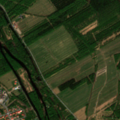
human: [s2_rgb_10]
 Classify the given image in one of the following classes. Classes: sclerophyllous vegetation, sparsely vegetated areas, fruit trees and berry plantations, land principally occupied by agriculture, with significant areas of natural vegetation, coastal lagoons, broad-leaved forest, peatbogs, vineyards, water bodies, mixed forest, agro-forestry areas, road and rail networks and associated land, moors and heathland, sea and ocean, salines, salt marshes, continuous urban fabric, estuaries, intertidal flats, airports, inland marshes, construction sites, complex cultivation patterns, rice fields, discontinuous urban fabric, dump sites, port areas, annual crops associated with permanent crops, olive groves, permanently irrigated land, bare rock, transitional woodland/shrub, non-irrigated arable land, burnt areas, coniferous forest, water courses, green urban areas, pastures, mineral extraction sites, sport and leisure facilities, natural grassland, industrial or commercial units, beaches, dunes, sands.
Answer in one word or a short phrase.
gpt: discontinuous urban fabric, non-irrigated arable land, mixed forest